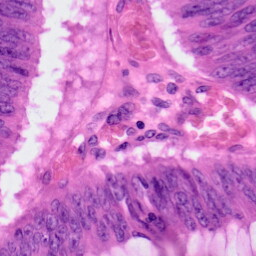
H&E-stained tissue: Colon